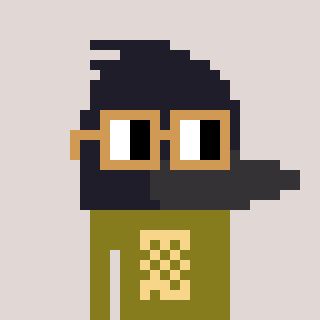
a pixel art character with square brown glasses, a raven-shaped head and a gunk-colored body on a warm background